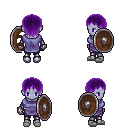
a pixel art fantasy rpg character, female body template, dark elf, purple skin, chain tabard jacket, metal pants, purple plain hairstyle, metal gloves, white slippers, shield, four views (front, back, left, right), 2x2 character sprite sheet, small pixel art, hard edges, no anti-aliasing